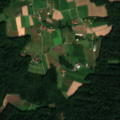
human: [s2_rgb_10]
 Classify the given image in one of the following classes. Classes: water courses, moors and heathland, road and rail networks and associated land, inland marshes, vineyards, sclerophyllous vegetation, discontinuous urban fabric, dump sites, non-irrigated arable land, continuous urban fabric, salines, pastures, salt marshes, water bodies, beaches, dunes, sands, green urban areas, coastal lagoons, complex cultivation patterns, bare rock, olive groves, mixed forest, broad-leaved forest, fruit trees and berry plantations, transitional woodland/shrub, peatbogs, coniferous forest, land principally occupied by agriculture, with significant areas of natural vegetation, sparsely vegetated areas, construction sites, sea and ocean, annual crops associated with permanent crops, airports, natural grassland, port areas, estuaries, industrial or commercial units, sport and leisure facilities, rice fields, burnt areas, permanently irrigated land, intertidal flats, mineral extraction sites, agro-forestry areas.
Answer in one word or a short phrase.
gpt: complex cultivation patterns, mixed forest